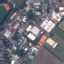
Label: Industrial